Interaction volume radius: 5 \u00c5
Interaction volume height: 15 \u00c5
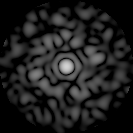
Disorder parameter: 0.8206